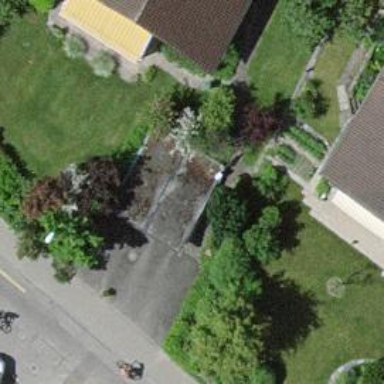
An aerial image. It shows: Garage building.